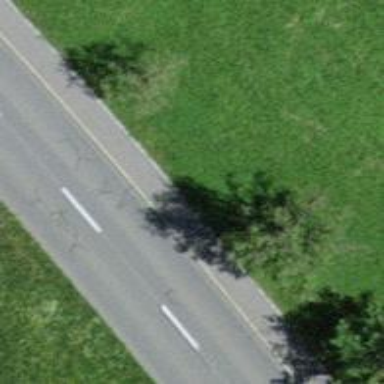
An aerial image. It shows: Asphalt sidewalk along the footway.